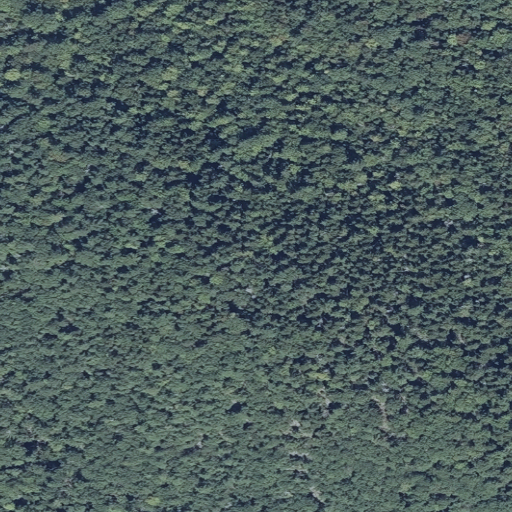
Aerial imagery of mountain in Maine named Ducktrap Mountain containing mixed forest, evergreen forest, and deciduous forest